Aerial crown-view tile of a tropical tree (Barro Colorado Island, Panama), acquired 20250715:
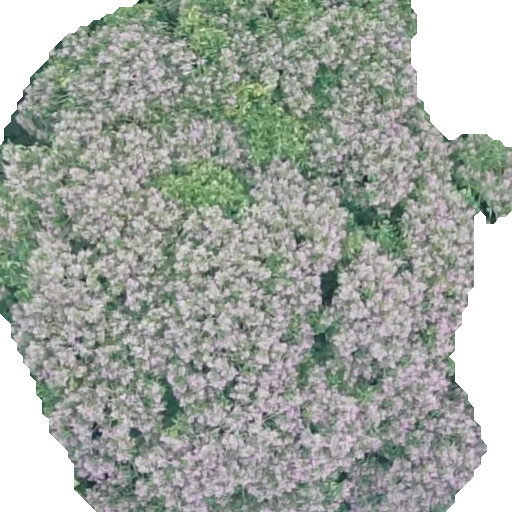
Species: Dipteryx oleifera
GBIF accepted scientific name: Dipteryx oleifera
Crown area: 389.118 m²